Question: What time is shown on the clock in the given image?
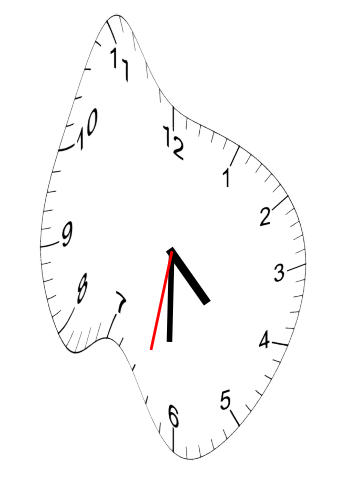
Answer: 04:30:32